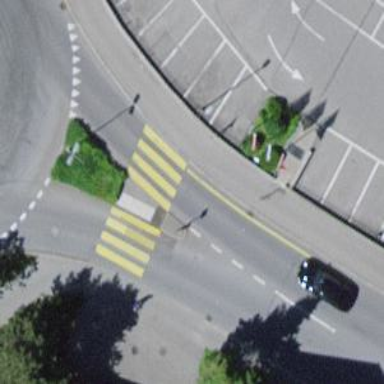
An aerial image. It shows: Uncontrolled crossing with central island on the road.